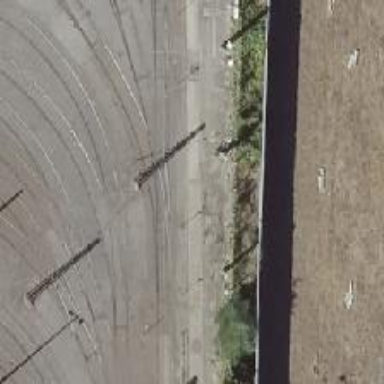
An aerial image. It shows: Tram railway running through yard with contact lines for electrification.